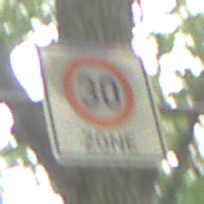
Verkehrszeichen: BeginnZone30
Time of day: MorningAfternoon
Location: Outdoor (RoadRail)
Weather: Clear
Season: NotSpecified
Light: Natural